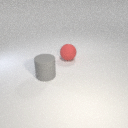
large gray rubber cylinder to the left of large red rubber sphere